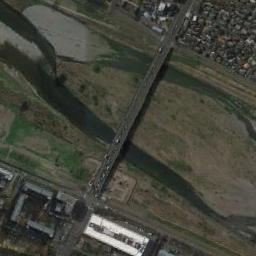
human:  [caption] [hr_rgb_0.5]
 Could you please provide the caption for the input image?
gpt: Most of the area the bridge crosses is bare land .

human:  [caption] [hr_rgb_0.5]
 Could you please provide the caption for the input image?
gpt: There is a bridge over the water and land between many buildings .

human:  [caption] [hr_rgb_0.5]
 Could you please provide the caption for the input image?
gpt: A bridge connects the land on both sides of the meandering river  There are long yellow river banks on both sides of the river  There are several sandbanks in the middle of the river  There are many cars on the bridge  There are many buildings on the land .

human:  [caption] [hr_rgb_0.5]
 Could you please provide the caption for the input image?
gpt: A bridge built on a dark green river and the flood bed of the river while the residential area on both sides of the river .

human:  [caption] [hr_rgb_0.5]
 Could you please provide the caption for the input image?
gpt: Many buildings are at either end of the bridge .